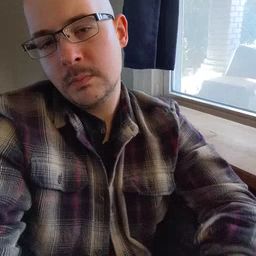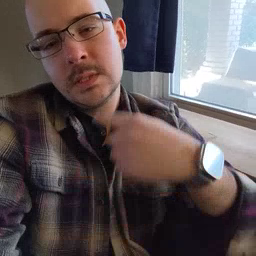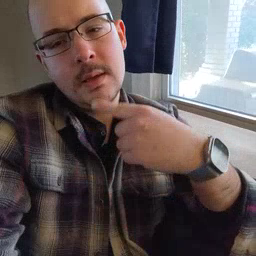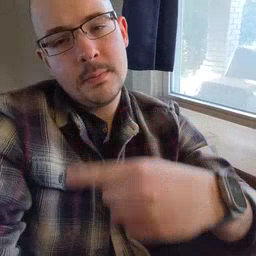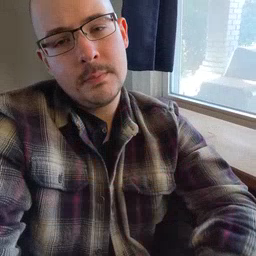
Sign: say